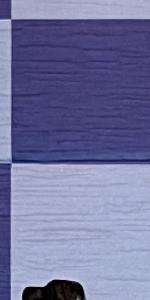
Label: Empty